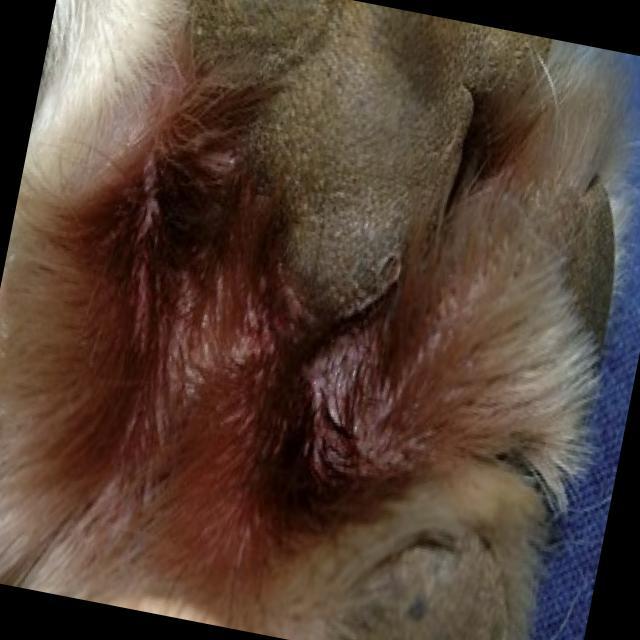
Canine hypersensitivity reaction — allergic skin response with urticaria, erythema, pruritus, and angioedema. May be food, environmental, or flea allergy related.